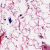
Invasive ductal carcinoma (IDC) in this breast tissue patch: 0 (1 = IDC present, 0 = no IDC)